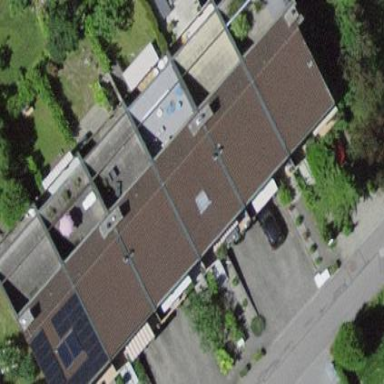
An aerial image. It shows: Terrace building.